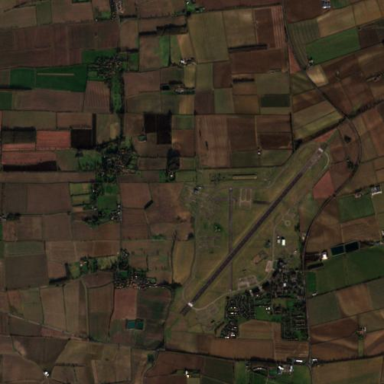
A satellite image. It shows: Military airfield located within larger aerodrome area.